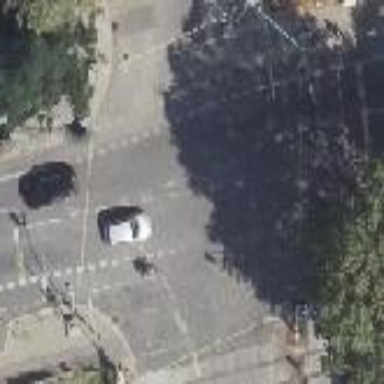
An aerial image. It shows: Junction on tertiary road.